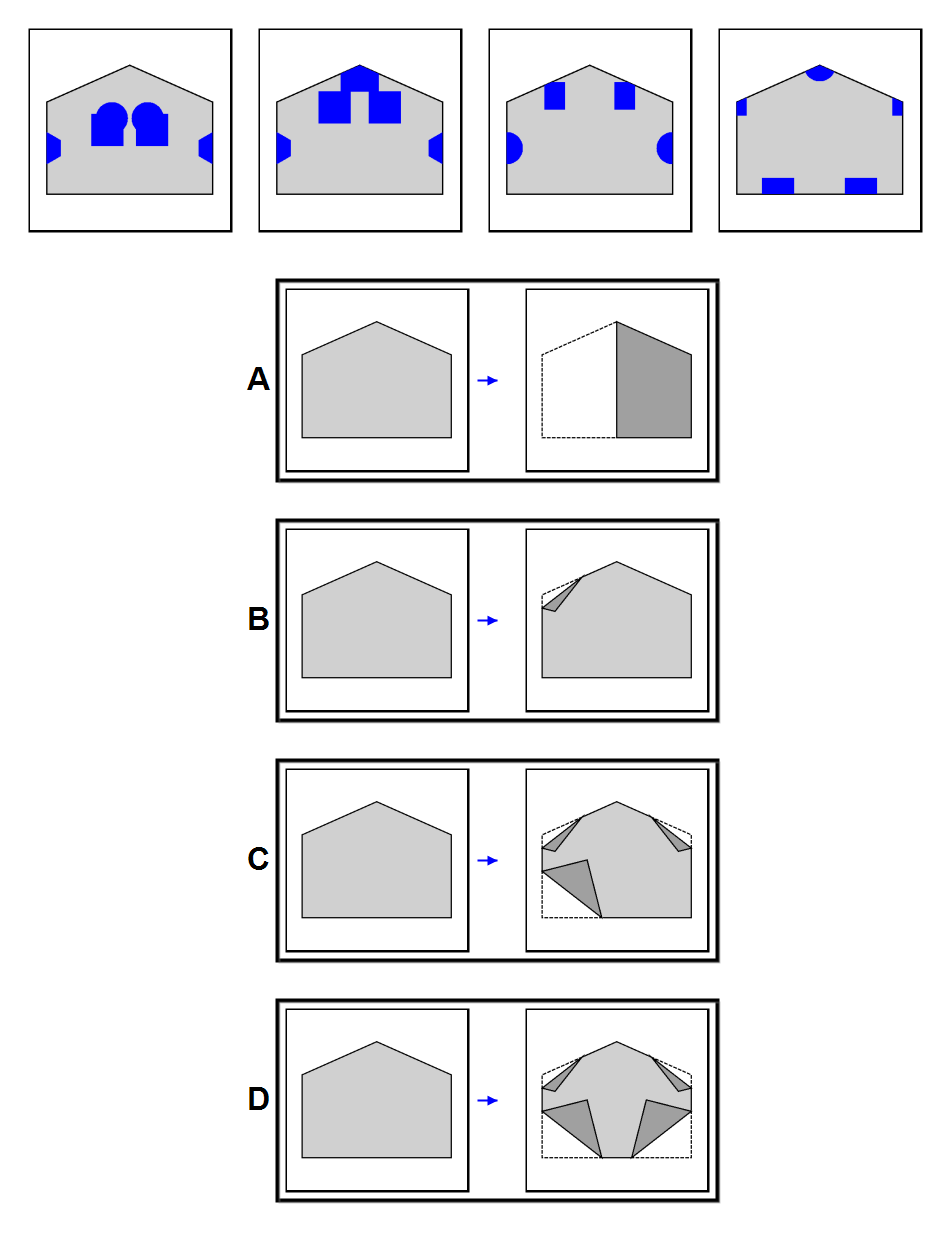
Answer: A